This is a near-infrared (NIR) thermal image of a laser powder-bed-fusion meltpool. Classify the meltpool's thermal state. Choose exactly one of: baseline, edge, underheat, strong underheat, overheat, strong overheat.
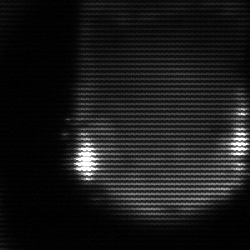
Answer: edge